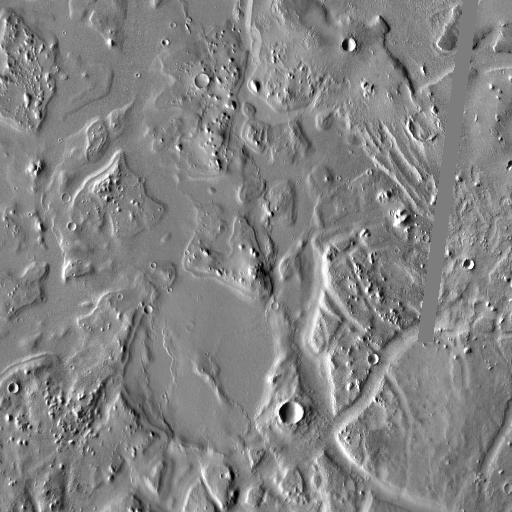
Crater classes present: Background, Other, Buried, Secondary